Question: Is there a way to bind an event when a user selects a file to upload and clicks on "open", I want to trigger the event when the user has clicked on open.

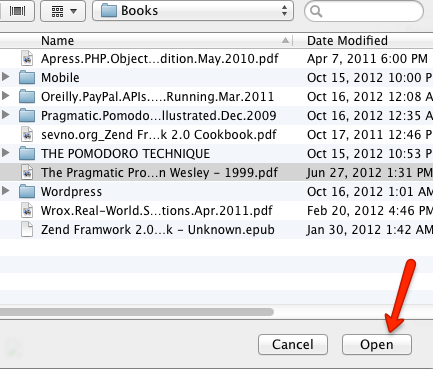
Answer: In that scenario, the 'change' event will be fired.
If you have this HTML:
'''
<input type="file" id="fileInput" />
'''
Then use this JS:
'''
window.onload = function () {
document.getElementById("fileInput").onchange = function () {
// this.value
};
};
'''
(with the option of using 'addEventListener'/'attachEvent' instead of setting the 'onclick' property)
Inside the handler, you can use 'this.value' to get the file selected.
Of course, with jQuery, you can use:
'''
$(document).ready(function () {
$("#fileInput").on("change", function () {
// this.value OR $(this).val()
});
});
'''
The 'window.onload' and '$(document).ready' handlers are used to make sure the element is available. Of course, this event can occur much later than actually necessary, since they wait for all elements on the page to be ready (and 'window.onload' waits even longer for things like images to be loaded). An option is to bind the 'onchange' handler immediately after the element on the page or at the end of the '<body>'.